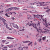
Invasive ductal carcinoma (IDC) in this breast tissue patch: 1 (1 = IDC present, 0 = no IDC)